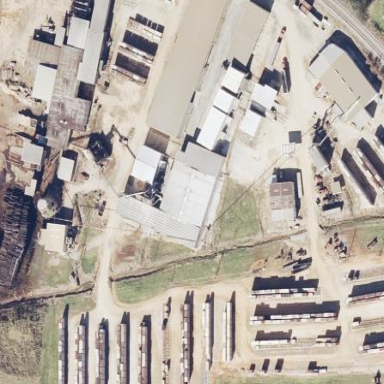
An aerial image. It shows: Industrial area dedicated to sawmill.